Question: This is an 8-digit puzzle. Find the minimum number of steps to restore it.
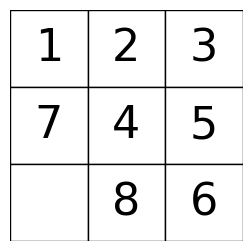
Answer: 4